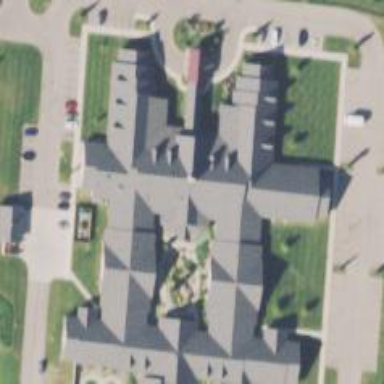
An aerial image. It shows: Building.